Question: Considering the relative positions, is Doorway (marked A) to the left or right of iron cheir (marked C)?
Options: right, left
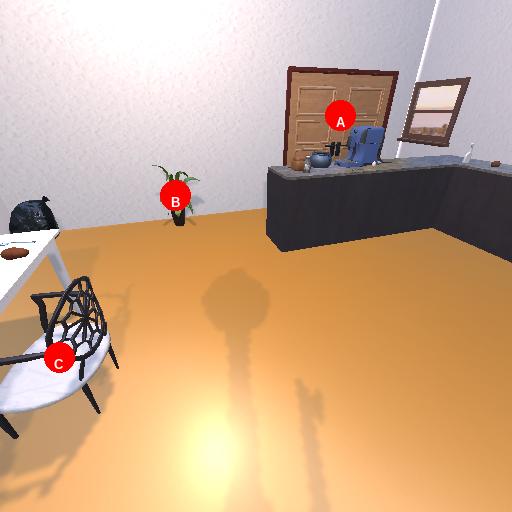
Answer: right